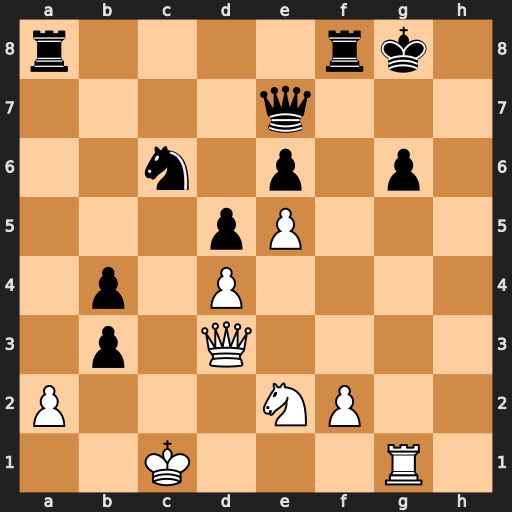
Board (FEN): r4rk1/4q3/2n1p1p1/3pP3/1p1P4/1p1Q4/P3NP2/2K3R1
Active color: w
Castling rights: -
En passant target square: -
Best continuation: Qxg6+ Kh8 Rh1+ Qh4 Rxh4#